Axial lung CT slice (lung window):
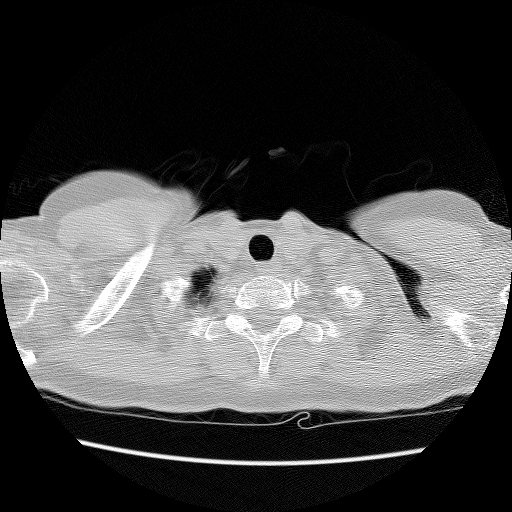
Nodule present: no